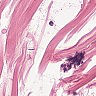
Metastatic tissue present: no